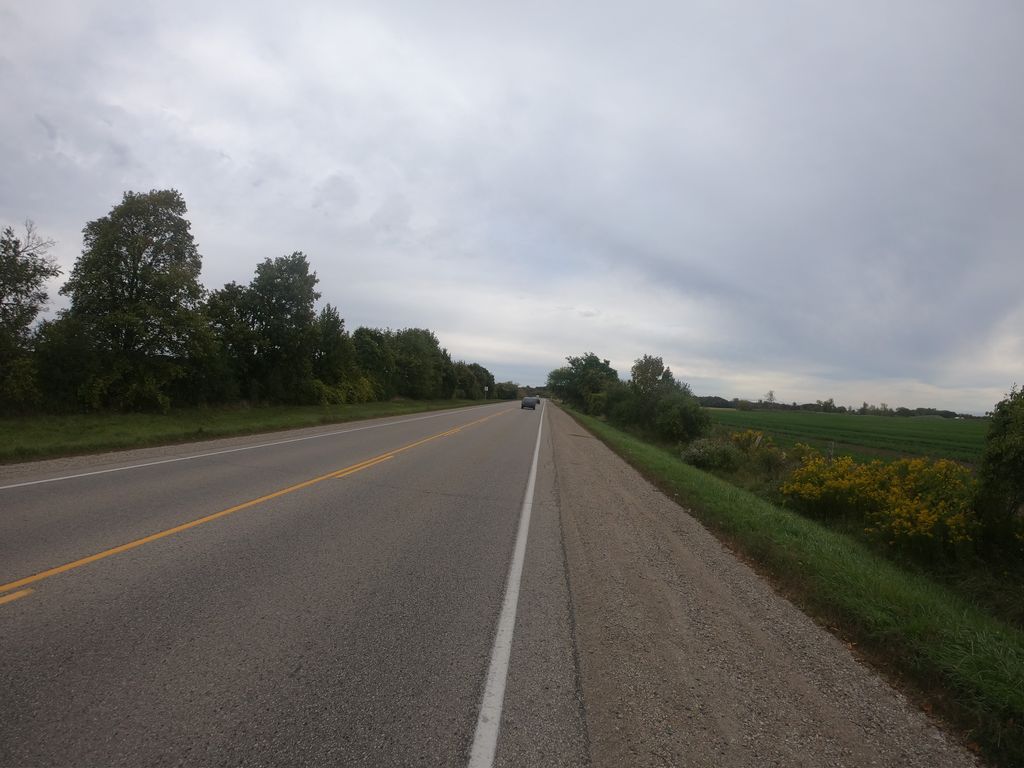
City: kitchener-waterloo